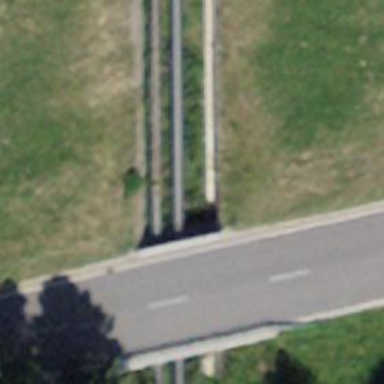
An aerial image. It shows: Guard rail.